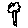
Label: tree